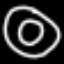
Label: donut